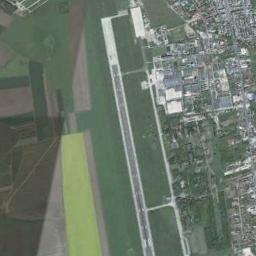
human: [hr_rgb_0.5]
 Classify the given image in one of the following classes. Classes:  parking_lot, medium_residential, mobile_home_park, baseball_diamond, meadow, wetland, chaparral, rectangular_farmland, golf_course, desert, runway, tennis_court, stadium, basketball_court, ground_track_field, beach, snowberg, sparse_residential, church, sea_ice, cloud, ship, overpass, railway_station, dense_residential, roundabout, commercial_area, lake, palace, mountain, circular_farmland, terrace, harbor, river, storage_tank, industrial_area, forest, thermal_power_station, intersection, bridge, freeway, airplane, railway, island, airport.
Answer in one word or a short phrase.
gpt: airport